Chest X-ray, AP view. Patient: 44 years old, sex M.
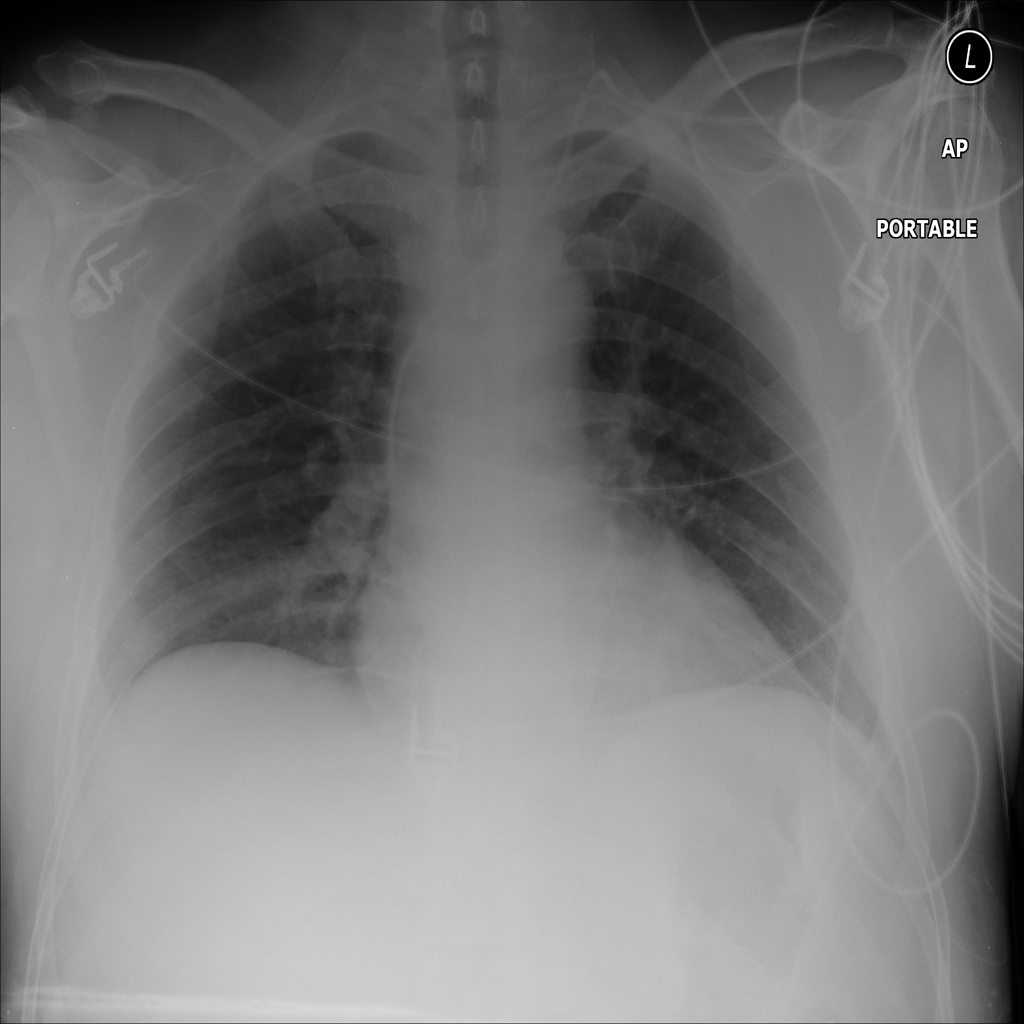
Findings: No Finding